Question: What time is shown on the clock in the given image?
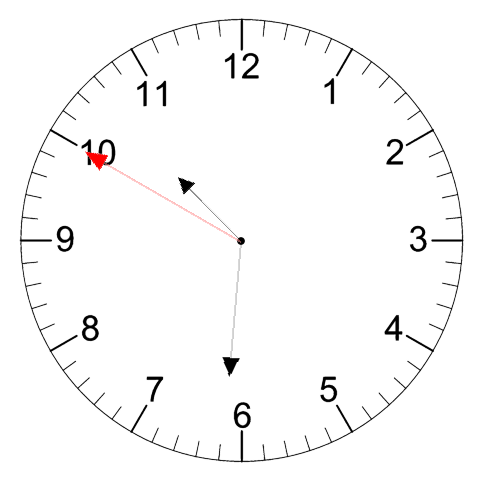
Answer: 10:30:50